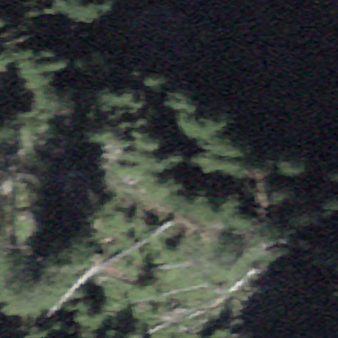
Label: other